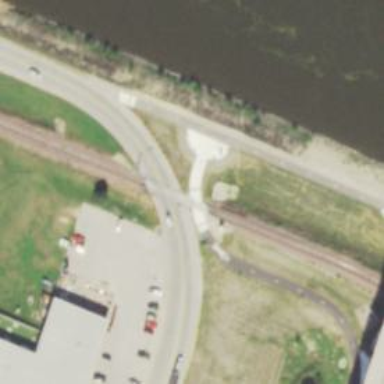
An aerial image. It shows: Railway crossing.